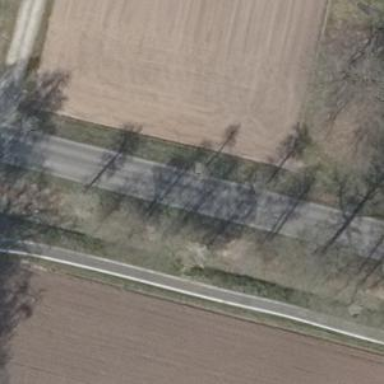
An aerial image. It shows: Avenue lined with deciduous broadleaved trees.